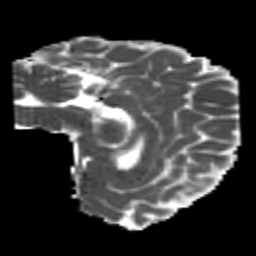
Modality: MD
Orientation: sagittal
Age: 23
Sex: female
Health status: healthy
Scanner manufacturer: philips
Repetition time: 7.477 s
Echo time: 0.08753 s